Field crop: tomato
Growth stage: 1
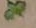
Species: solanum